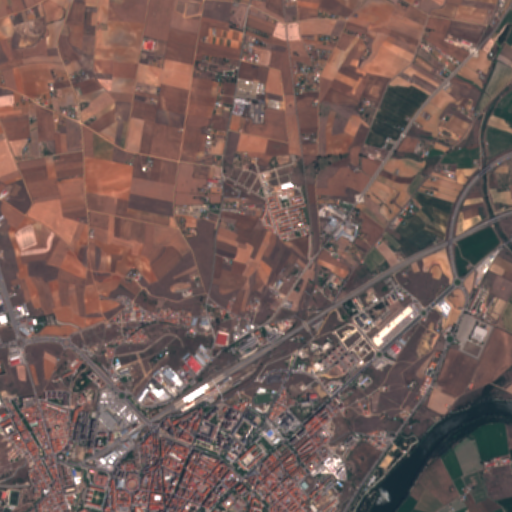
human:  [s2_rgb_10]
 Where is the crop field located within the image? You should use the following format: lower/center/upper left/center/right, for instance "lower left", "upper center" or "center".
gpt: The crop field is located in the lower center of the image.
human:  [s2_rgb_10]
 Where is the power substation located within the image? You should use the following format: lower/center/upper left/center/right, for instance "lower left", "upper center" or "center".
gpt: The power substation is located in the upper center of the image.
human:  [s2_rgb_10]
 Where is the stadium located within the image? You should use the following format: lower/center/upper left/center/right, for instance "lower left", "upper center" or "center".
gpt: The stadium is located in the lower left of the image.
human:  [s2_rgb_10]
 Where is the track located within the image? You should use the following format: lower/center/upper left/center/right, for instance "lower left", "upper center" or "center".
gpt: The track is located in the lower right of the image.
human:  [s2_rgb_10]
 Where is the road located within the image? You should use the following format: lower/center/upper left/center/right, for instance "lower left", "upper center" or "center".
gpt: There is no road in the image.